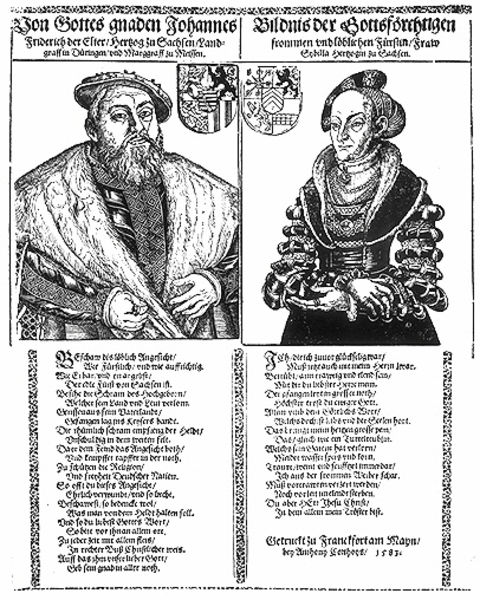
Titel: Doppelportrait des Kurfürsten Johann Friedrich von Sachsen mit seiner Gemahlin Sibylle
Künstler: Anthony d.J. Corthoys
Institution: (Seriendruck)
Schlagwörter: hand, mann, umhang, weiß, frau, frisur, hut, hüte, kleid, ohr, schmuck, schwarz, zeichnung, haube, mode, ornament, alt, bart, kappe, mütze, profile, blicke, gesicht, hermelin, johannes, kragen, pelz, rahmen, ärmel, bildnis, hände, portrait, porträt, mantel, reich, adel, paar, fell, holzschnitt, schrift, mieder, kette, grafik, graphik, spalten, könig, dick, inschrift, deutsch, ring, doppelbildnis, buch, porträts, druck, schnitt, stich, titel, schwarzweiß, text, zeitung, ketten, buchseite, tracht, wappen, ehepaar, barett, mittelalter, wams, gedicht, luther, texte, mann frau, latein, schnürung, henry, heirat, gnade, überschriften, frankfurt, gottes, dreiviertel profil, t, 16. jahrhundert, 1583, leuther